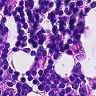
Metastatic tissue present: no